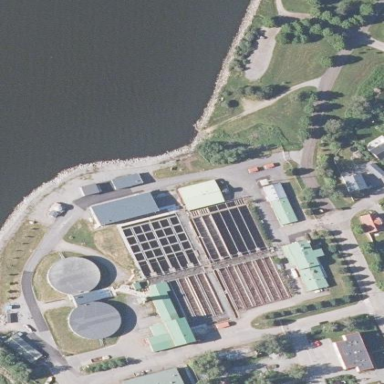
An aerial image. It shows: Wastewater plant.